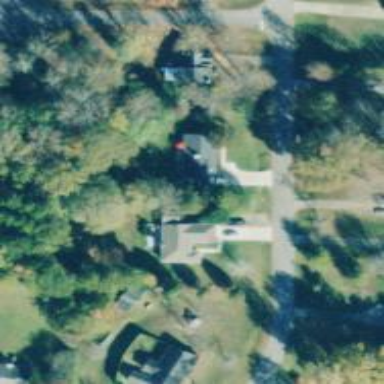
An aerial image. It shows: Simple house.